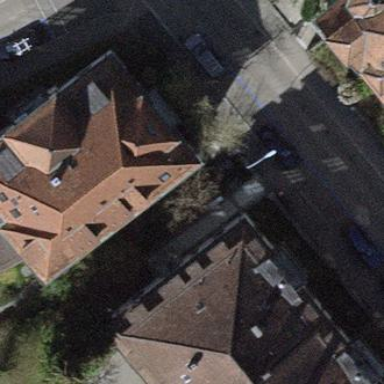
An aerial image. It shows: View of apartment building.